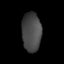
Tissue: lung
Cell type: Epithelial cells
Senescence score: 0.1885
Nuclear area (px): 742
Mean DAPI intensity: 71.321